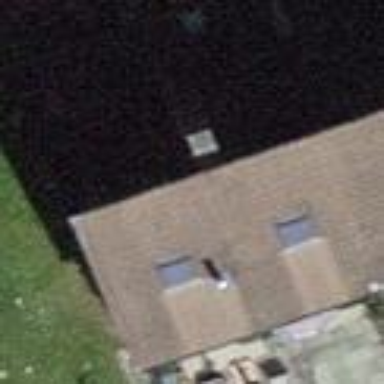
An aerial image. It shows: House with tiled roof.